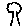
Label: tree